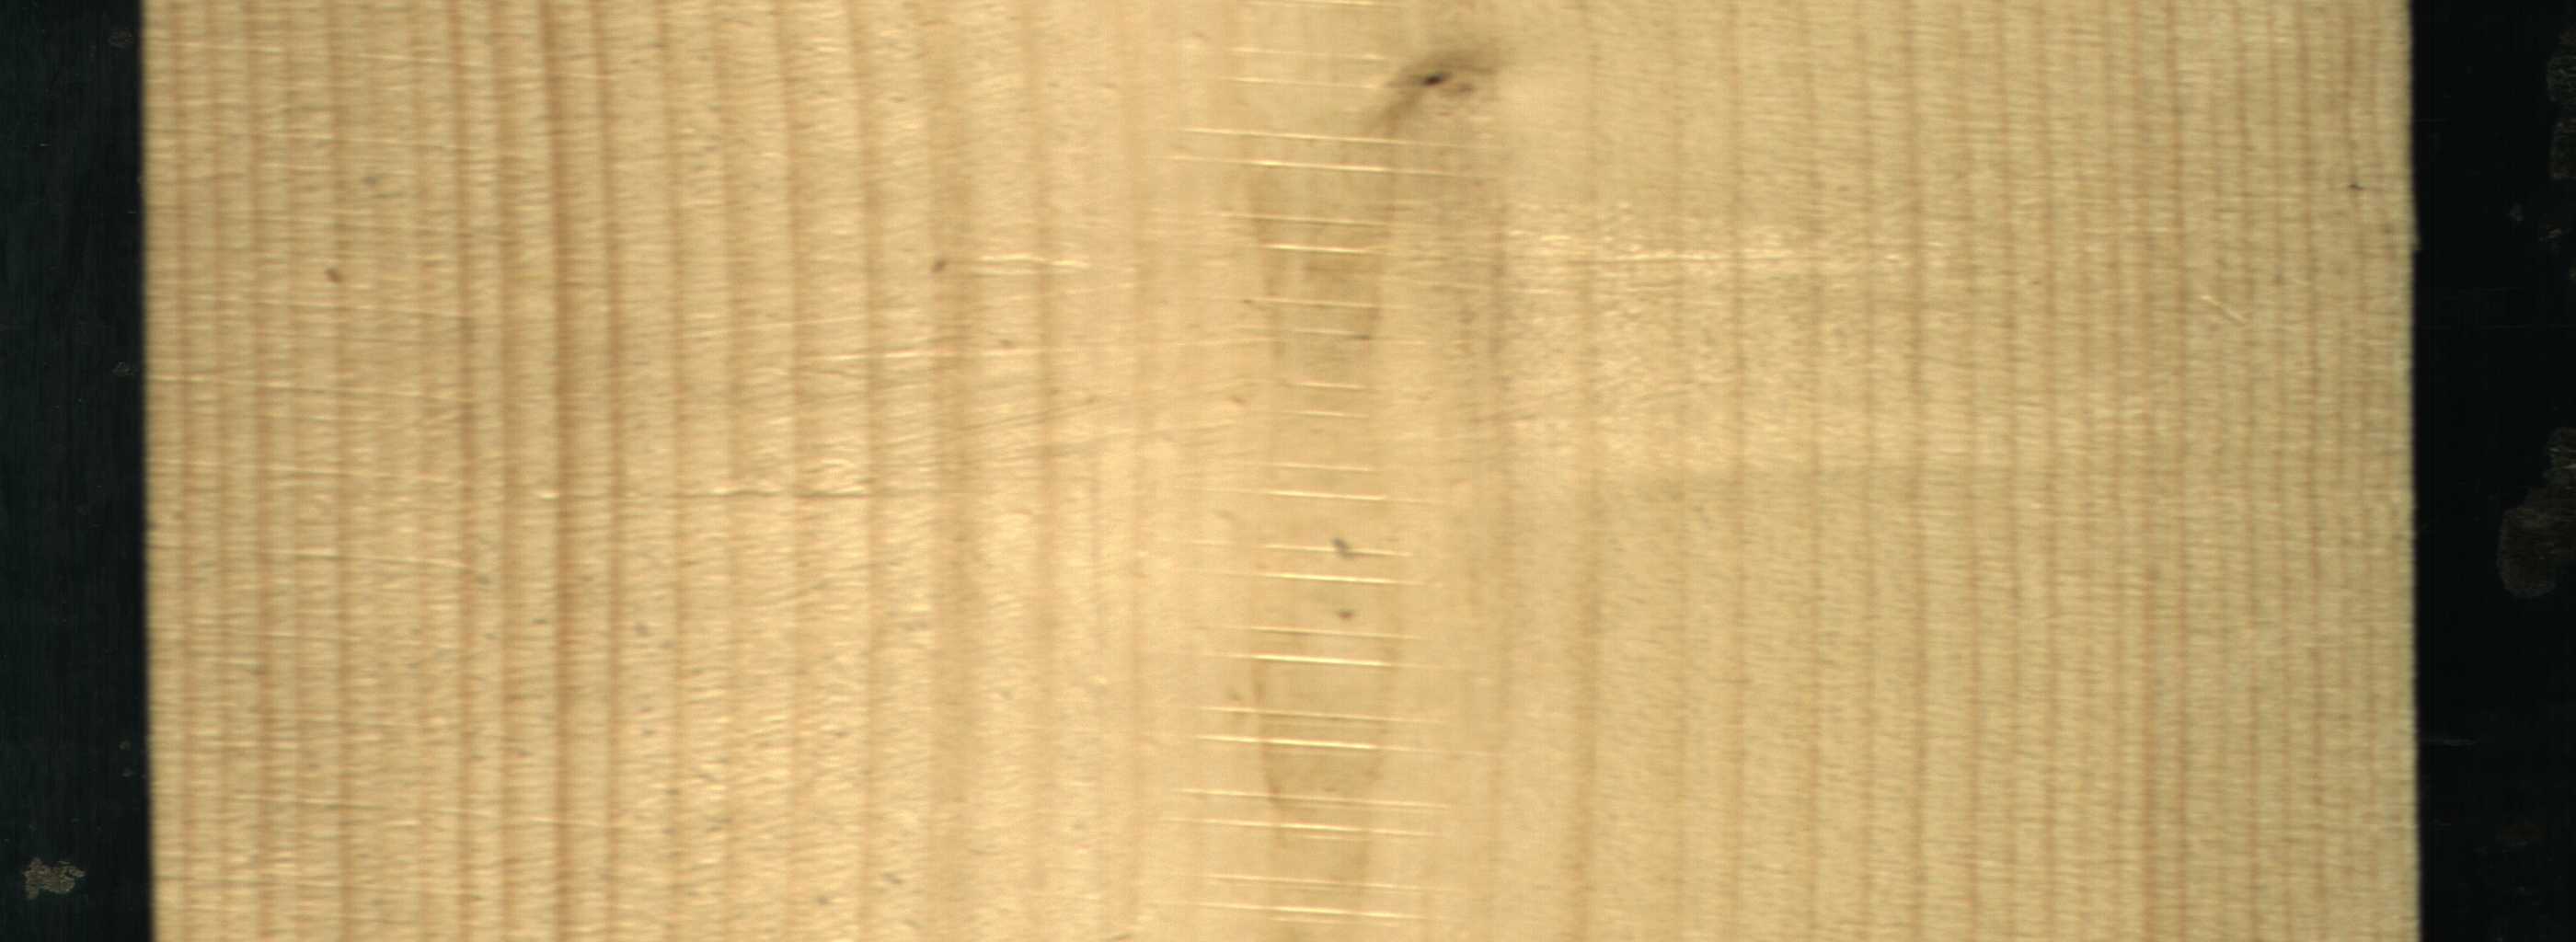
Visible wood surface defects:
Live_Knot